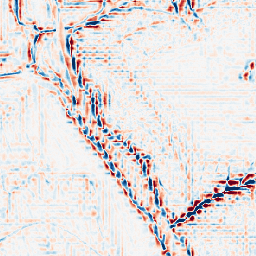
Category: wavelet
Decomposition family: wavelet_dwt
Decomposition parameters: wavelet: db2
level: 3
Upsampling method: sinc_blackman
Upsampling parameters: scale: 4
kernel_size: 8
Upsampling scale: 4